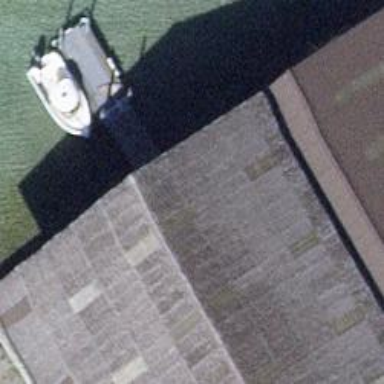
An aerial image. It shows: Man-made pier.